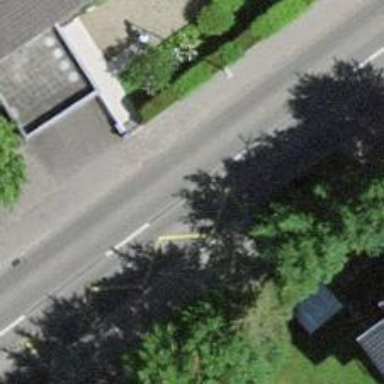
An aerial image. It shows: Bus stop with designated stop position for public transport.